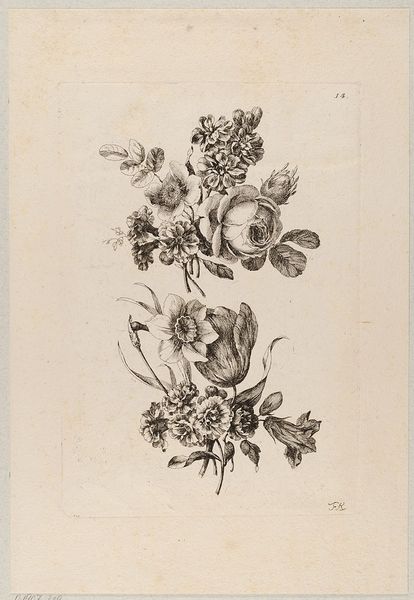
Titel: Zwei kleine Blumensträuße, Blatt 14 aus der Folge 'IV. Cahier de Fleurs Inventes Dessinées et Gravés par F. Kirschner à Paris au Fosser'
Künstler: Friedrich Kirschner
Standort: Hamburg
Institution: Museum für Kunst und Gewerbe Hamburg
Schlagwörter: blume, blumen, skizze, zeichnung, blüte, blüten, blatt, pflanze, schön, sommer, grafik, graphik, frühling, fotografie, photographie, druckgraphik, druckgrafik, radierung, gebinde, schnittblumen, reproduktionen, blüze, druckerzeugnisse, blumenstrauß, ornamentstich, vorlageblätter